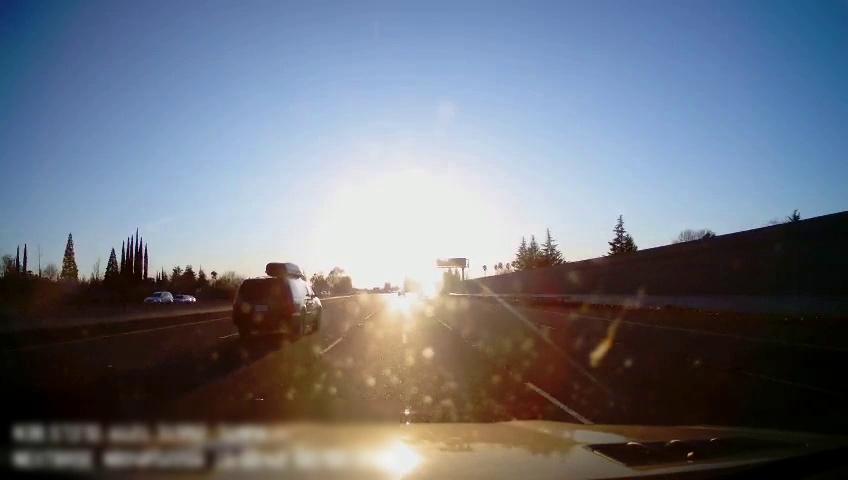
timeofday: Day
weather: Sunny
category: Drivable Space
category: Vehicles | SUV
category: Vehicles | Car
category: Vehicles | Car
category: Vehicles | SUV
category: Lanes | Alternate Lane
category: Lanes | Alternate Lane
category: Lanes | Current Lane
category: Lanes | Current Lane
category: Lanes | Alternate Lane
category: Lanes | Alternate Lane
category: Traffic | Signs